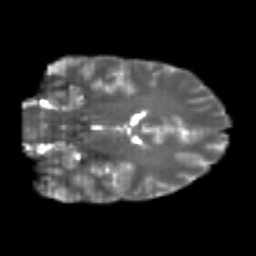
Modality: T2w
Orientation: coronal
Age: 24
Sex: male
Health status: healthy
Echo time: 0.074 s